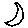
Label: moon